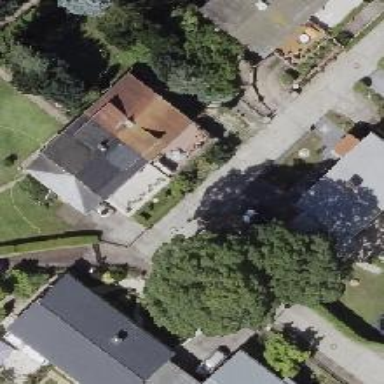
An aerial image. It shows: Residential road.